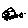
Label: car